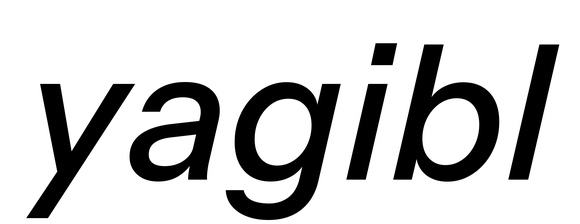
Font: InstrumentSans-Italic_Medium_Italic